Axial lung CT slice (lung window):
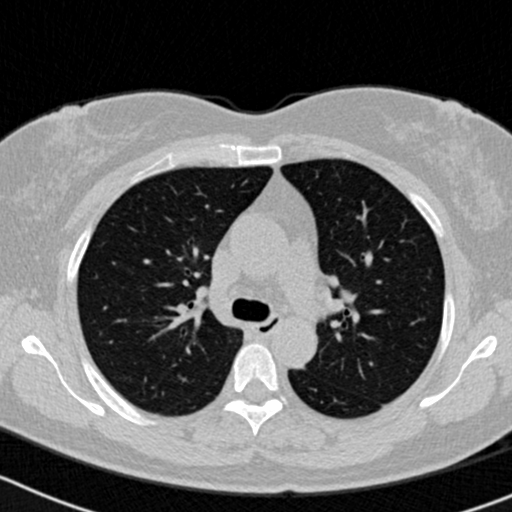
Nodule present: no